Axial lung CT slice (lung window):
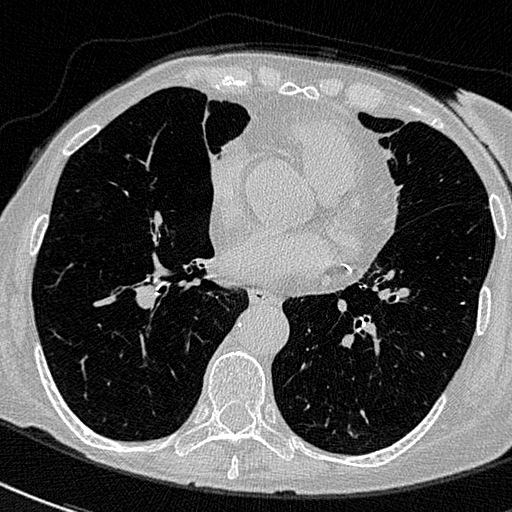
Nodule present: no